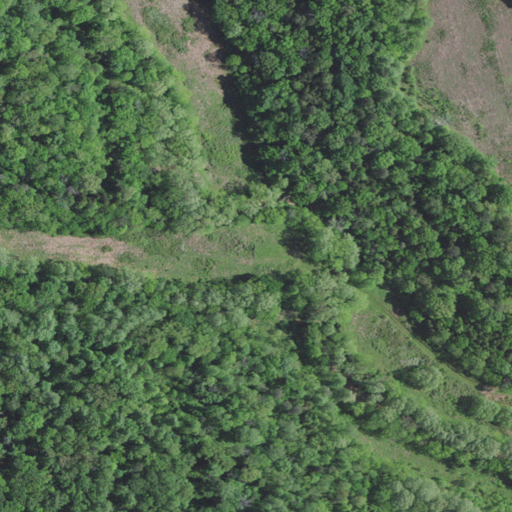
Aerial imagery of valley in Kentucky named Wolf Pen Hollow containing deciduous forest, mixed forest, and evergreen forest